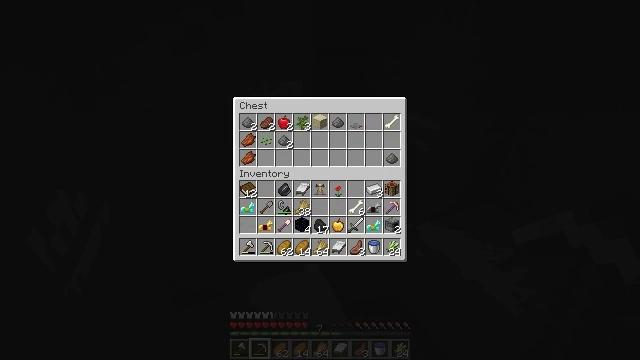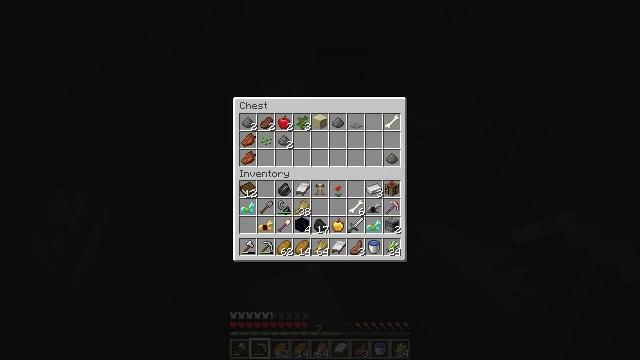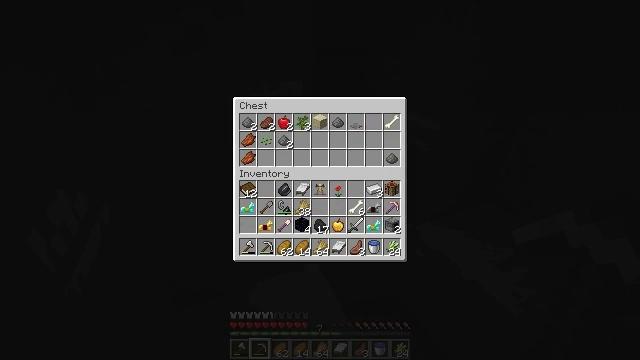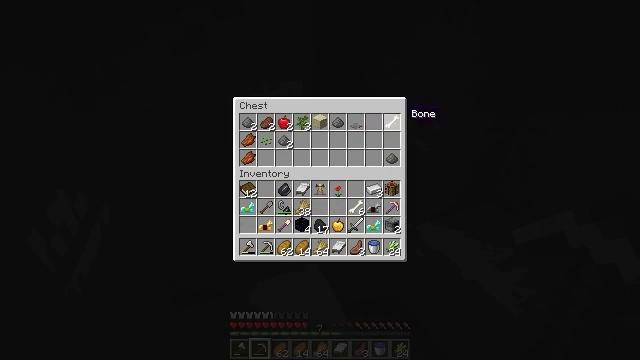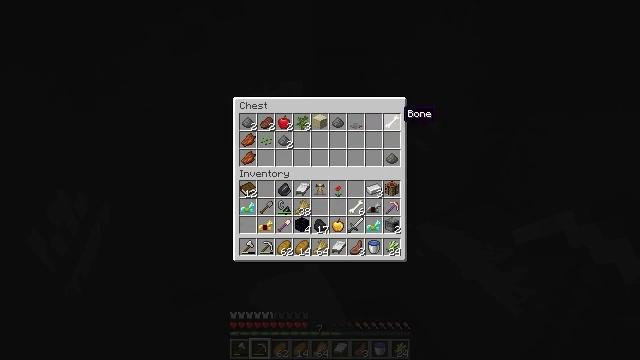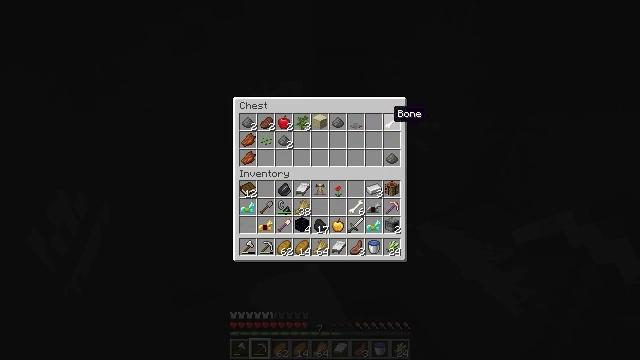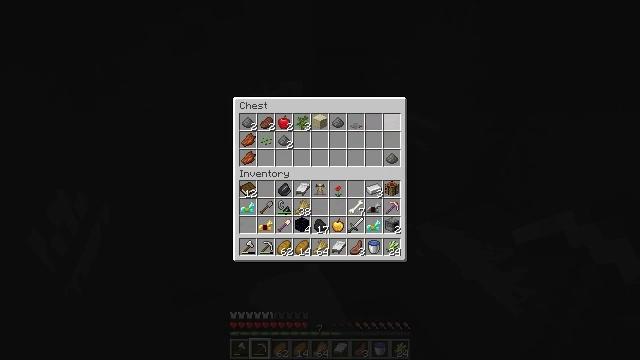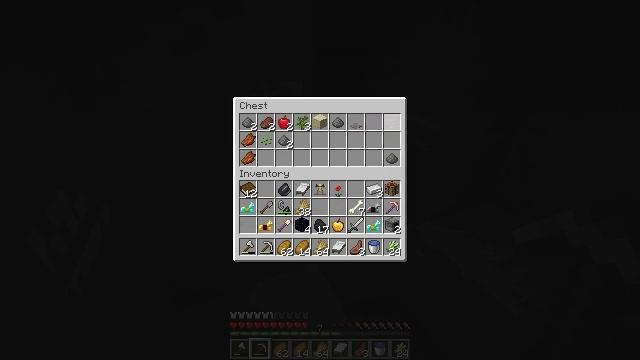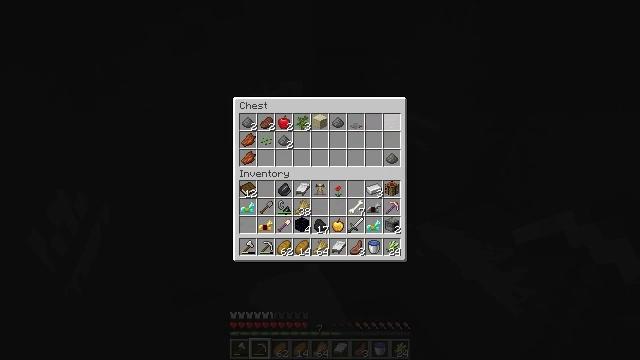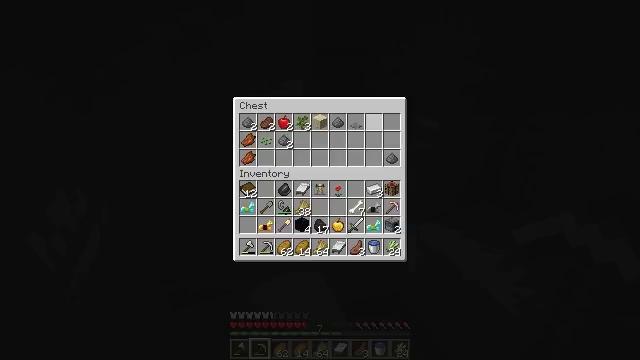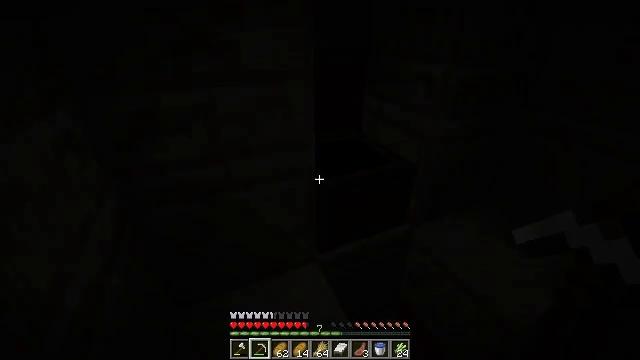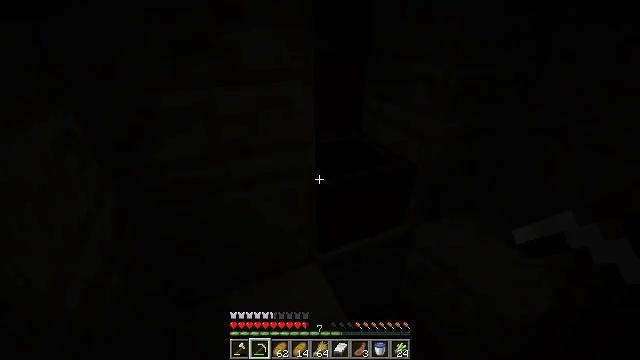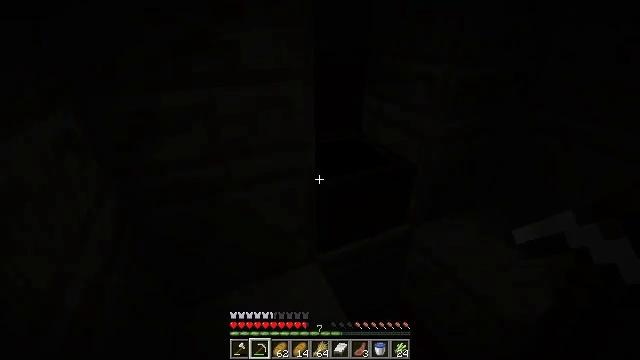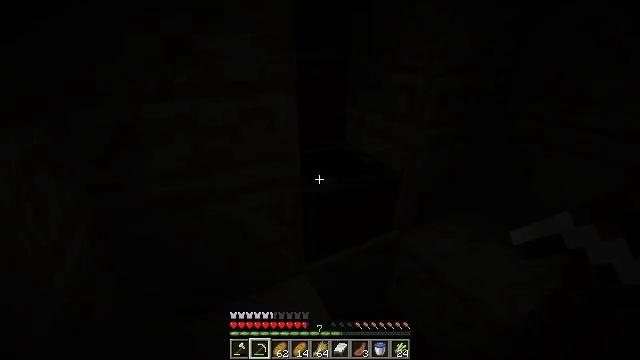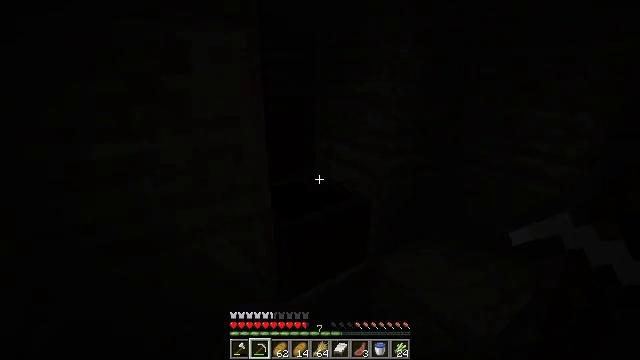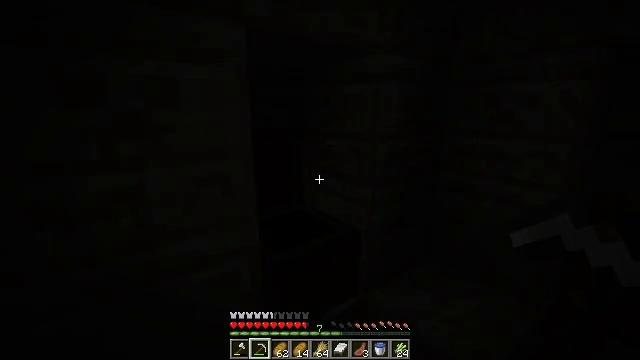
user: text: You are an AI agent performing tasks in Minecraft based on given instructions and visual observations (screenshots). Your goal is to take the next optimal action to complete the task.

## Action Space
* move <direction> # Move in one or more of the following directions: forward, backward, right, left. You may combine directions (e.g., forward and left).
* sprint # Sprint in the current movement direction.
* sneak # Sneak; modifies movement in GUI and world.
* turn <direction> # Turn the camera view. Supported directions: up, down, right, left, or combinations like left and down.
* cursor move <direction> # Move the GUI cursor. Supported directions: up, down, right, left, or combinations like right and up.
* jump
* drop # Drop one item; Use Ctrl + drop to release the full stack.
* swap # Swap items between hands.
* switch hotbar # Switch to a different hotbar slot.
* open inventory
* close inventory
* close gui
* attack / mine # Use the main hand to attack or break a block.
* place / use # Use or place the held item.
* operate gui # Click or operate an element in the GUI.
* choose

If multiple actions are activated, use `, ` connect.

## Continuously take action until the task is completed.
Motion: motion action
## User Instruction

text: Collect the TNT for later use.
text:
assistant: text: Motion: sneak, operate gui
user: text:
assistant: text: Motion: sneak
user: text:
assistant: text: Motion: sneak
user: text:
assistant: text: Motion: sneak
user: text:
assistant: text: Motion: sneak, cursor move left
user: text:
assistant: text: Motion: sneak, operate gui
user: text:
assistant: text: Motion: sneak, operate gui
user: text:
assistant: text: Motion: sneak, operate gui
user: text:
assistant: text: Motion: sneak
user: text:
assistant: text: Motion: sneak
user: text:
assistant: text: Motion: no_op
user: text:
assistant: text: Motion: close gui
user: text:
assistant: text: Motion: open inventory
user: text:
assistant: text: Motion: turn right and up
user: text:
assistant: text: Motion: turn right and up
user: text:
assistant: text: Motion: turn right and up
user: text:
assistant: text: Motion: turn right and up
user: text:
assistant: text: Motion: turn right and up
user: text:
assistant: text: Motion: turn right and down
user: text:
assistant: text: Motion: turn right and down
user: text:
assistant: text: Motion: turn right and down
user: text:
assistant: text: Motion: turn right and down
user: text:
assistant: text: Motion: turn right and down
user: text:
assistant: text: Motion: turn right
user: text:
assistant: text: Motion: use / place
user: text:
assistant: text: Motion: use / place
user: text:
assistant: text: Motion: use / place
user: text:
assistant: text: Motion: turn left and down, use / place
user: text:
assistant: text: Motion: turn left
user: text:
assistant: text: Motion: turn left